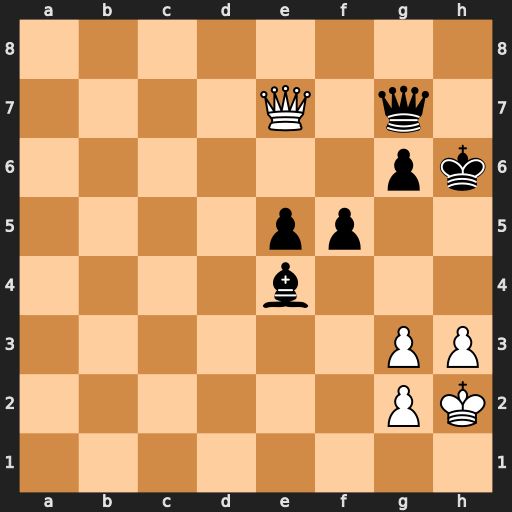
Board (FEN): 8/4Q1q1/6pk/4pp2/4b3/6PP/6PK/8
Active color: w
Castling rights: -
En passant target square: -
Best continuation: Qh4#